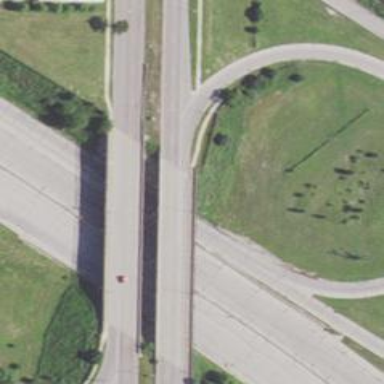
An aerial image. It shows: Primary highway bridge with dual carriageways.